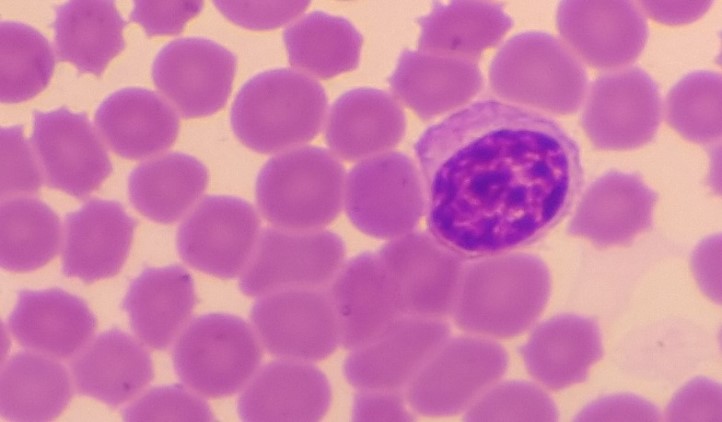
White blood cell type: Lymphocyte